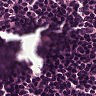
Metastatic tissue present: no